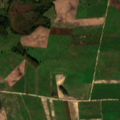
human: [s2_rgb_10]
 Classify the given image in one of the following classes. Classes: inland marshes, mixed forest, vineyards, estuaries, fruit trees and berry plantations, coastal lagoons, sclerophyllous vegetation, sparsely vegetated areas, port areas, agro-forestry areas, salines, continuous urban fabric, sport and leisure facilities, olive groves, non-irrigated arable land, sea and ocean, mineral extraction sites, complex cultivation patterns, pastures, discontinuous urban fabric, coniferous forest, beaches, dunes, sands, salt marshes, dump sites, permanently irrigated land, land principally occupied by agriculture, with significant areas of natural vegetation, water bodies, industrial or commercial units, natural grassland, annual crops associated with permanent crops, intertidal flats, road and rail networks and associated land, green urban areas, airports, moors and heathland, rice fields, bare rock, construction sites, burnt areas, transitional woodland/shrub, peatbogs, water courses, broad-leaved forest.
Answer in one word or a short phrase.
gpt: non-irrigated arable land, complex cultivation patterns, transitional woodland/shrub